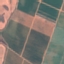
Land use / land cover class: PermanentCrop